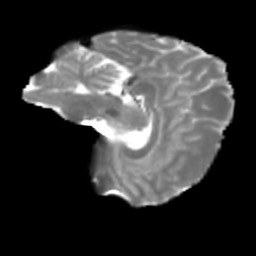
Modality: T2w
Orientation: sagittal
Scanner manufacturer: siemens
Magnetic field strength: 3 T
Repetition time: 4 s
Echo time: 0.0594 s